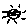
Label: sun